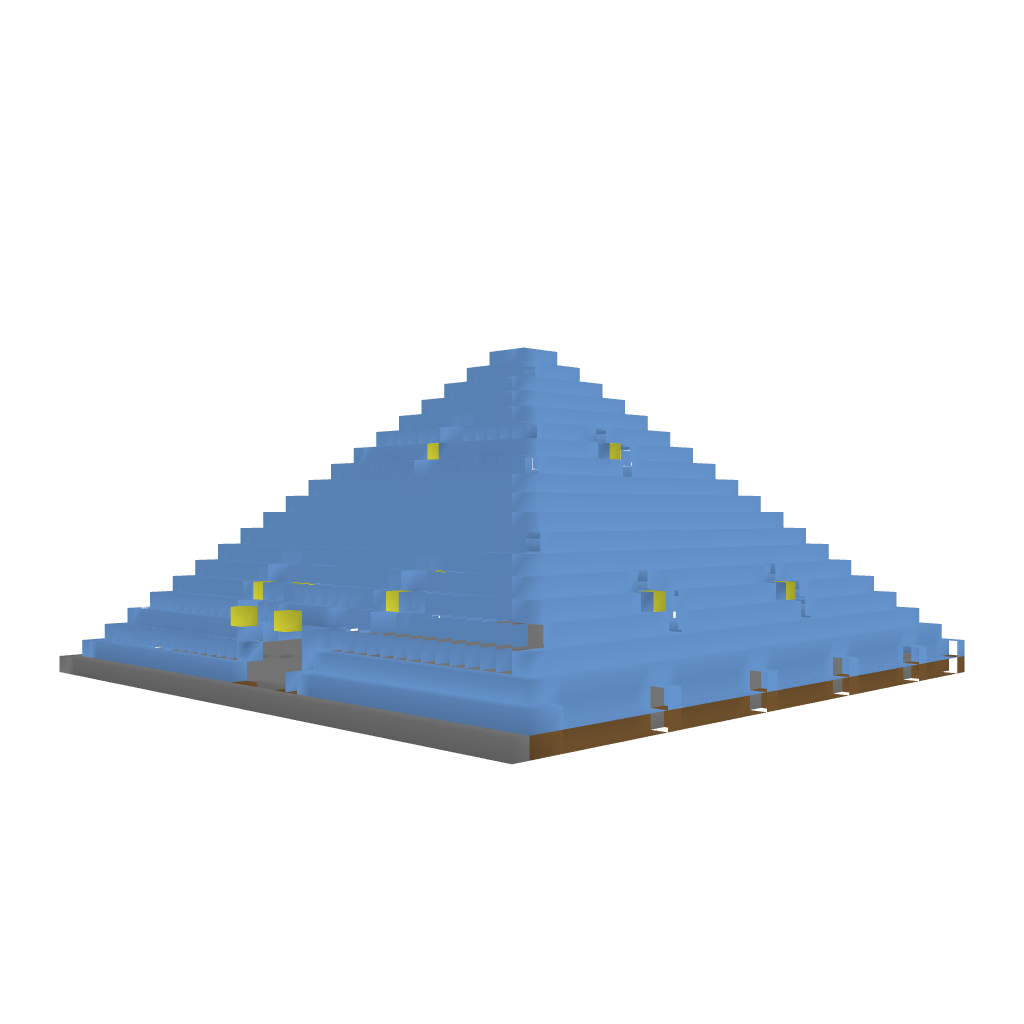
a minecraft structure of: Diamond Pyramid high quality